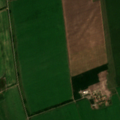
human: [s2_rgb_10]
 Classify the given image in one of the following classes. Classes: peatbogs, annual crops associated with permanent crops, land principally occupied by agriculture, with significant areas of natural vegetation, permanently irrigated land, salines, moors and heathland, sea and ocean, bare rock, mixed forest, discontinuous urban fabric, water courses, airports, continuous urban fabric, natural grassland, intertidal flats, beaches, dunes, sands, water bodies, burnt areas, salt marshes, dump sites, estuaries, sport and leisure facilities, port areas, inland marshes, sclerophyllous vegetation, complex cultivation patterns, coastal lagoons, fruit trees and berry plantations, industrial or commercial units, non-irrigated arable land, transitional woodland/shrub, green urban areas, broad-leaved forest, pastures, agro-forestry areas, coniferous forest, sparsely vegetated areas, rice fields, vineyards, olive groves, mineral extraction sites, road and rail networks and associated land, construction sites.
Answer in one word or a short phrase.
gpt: non-irrigated arable land